Interaction volume radius: 10 \u00c5
Interaction volume height: 10 \u00c5
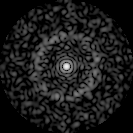
Disorder parameter: 0.875